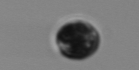
Label: Dinophyceae